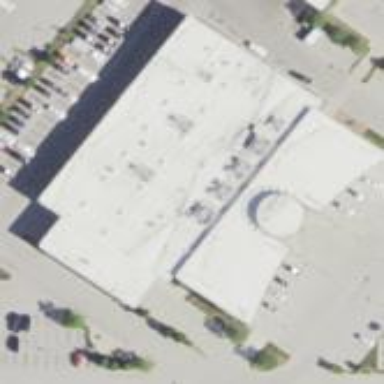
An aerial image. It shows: Retail building with car shop.